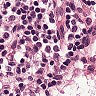
Metastatic tissue present: no